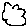
Label: cloud